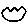
Label: cloud